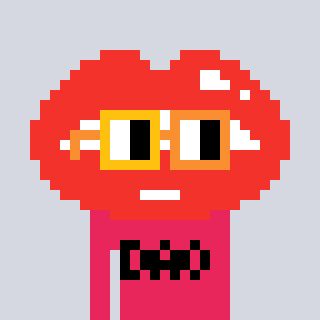
a pixel art character with square yellow and orange glasses, a lips-shaped head and a redpinkish-colored body on a cool background